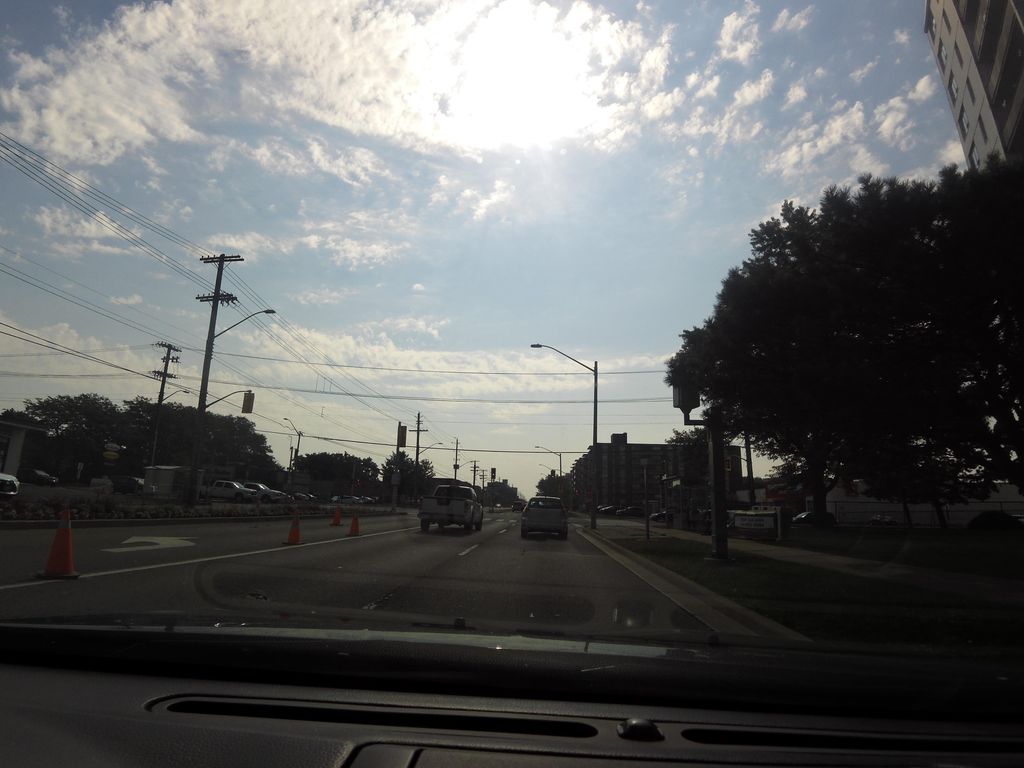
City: hamilton